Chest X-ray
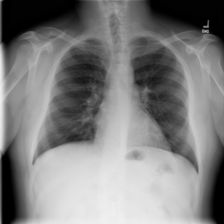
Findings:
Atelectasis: negative
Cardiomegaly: negative
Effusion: negative
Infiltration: negative
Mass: negative
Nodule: negative
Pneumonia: negative
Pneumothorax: negative
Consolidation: negative
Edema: negative
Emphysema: negative
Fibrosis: negative
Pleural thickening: negative
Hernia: negative